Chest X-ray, PA view. Patient: 47 years old, sex M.
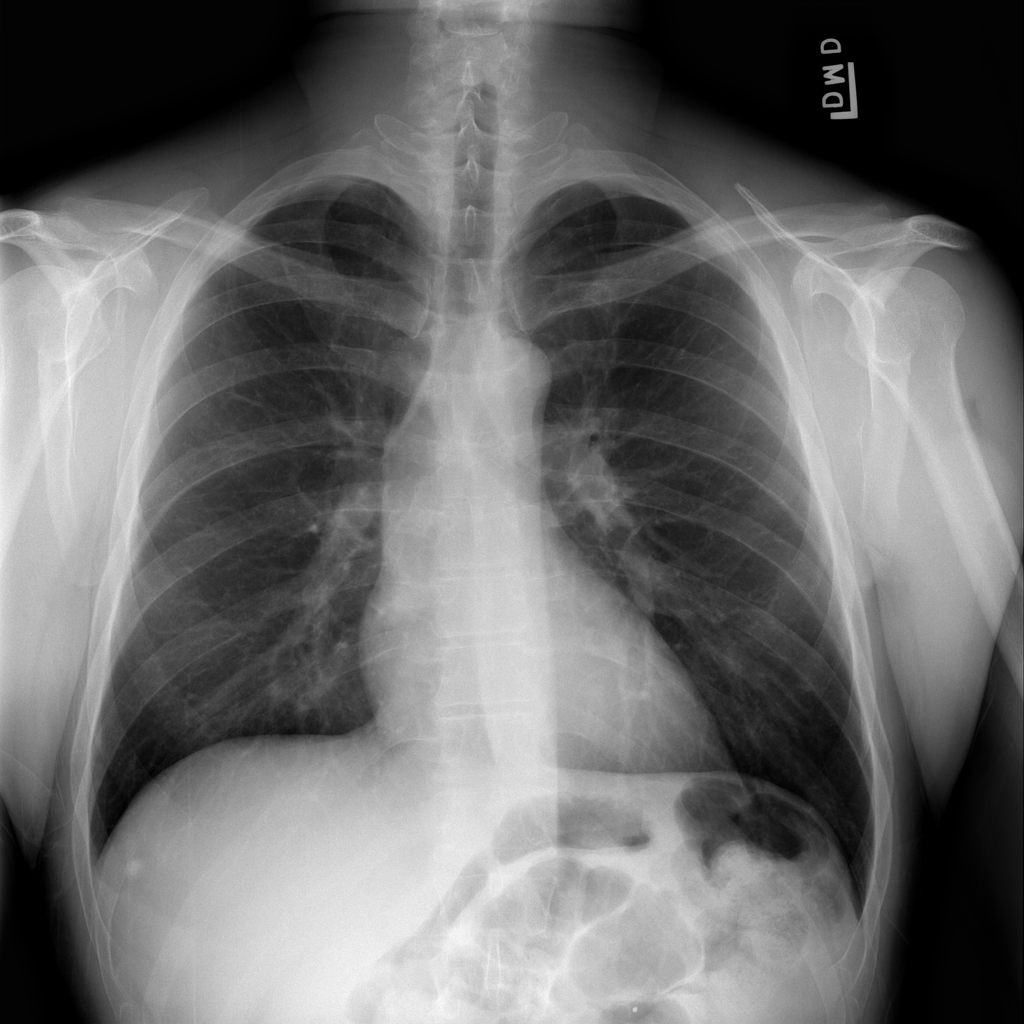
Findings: No Finding